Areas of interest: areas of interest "Hospital"
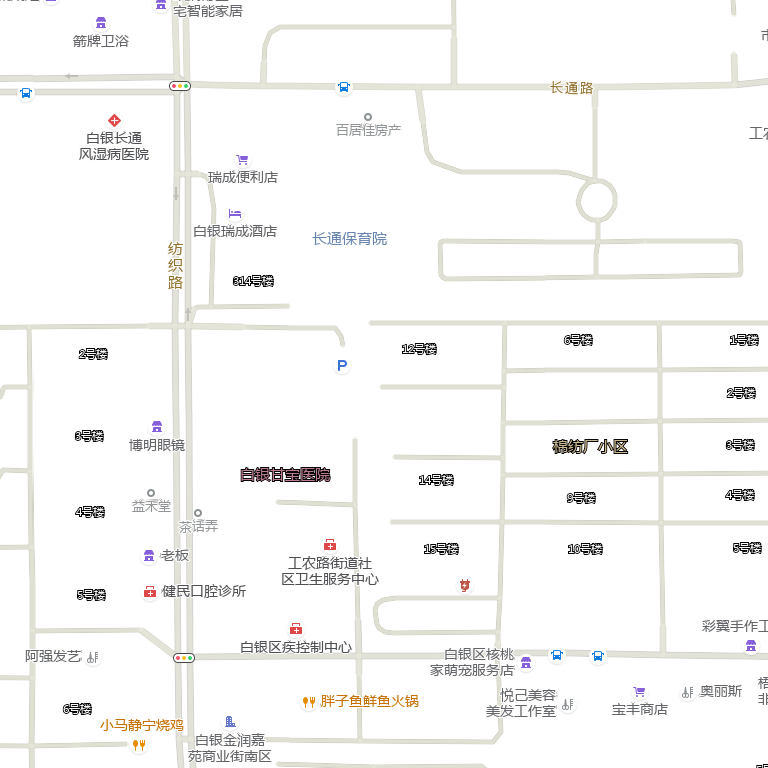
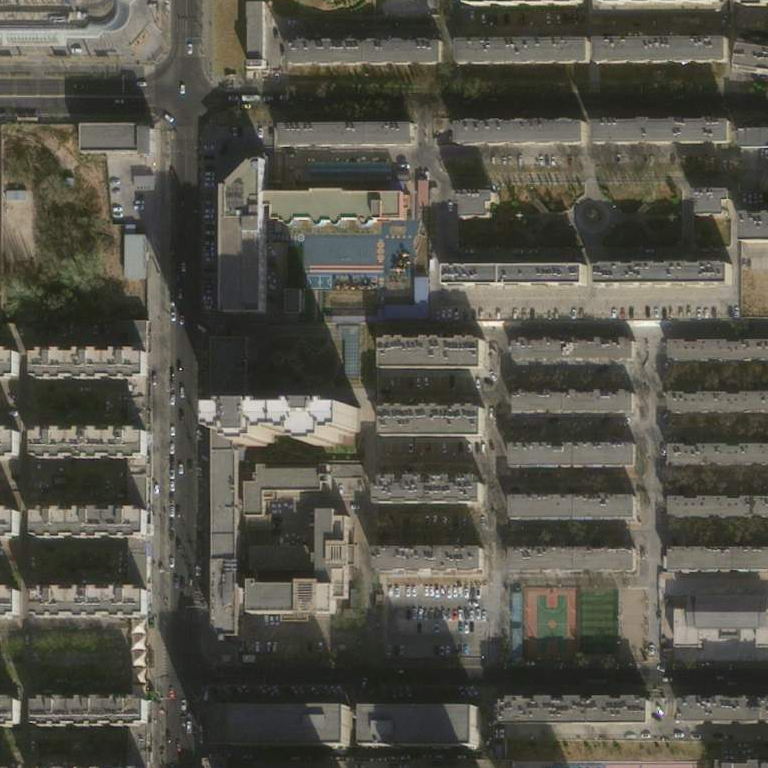